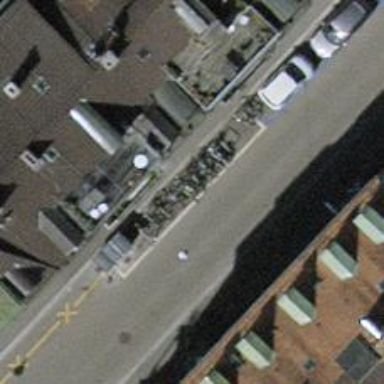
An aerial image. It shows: Bicycle parking area with stands.